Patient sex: M
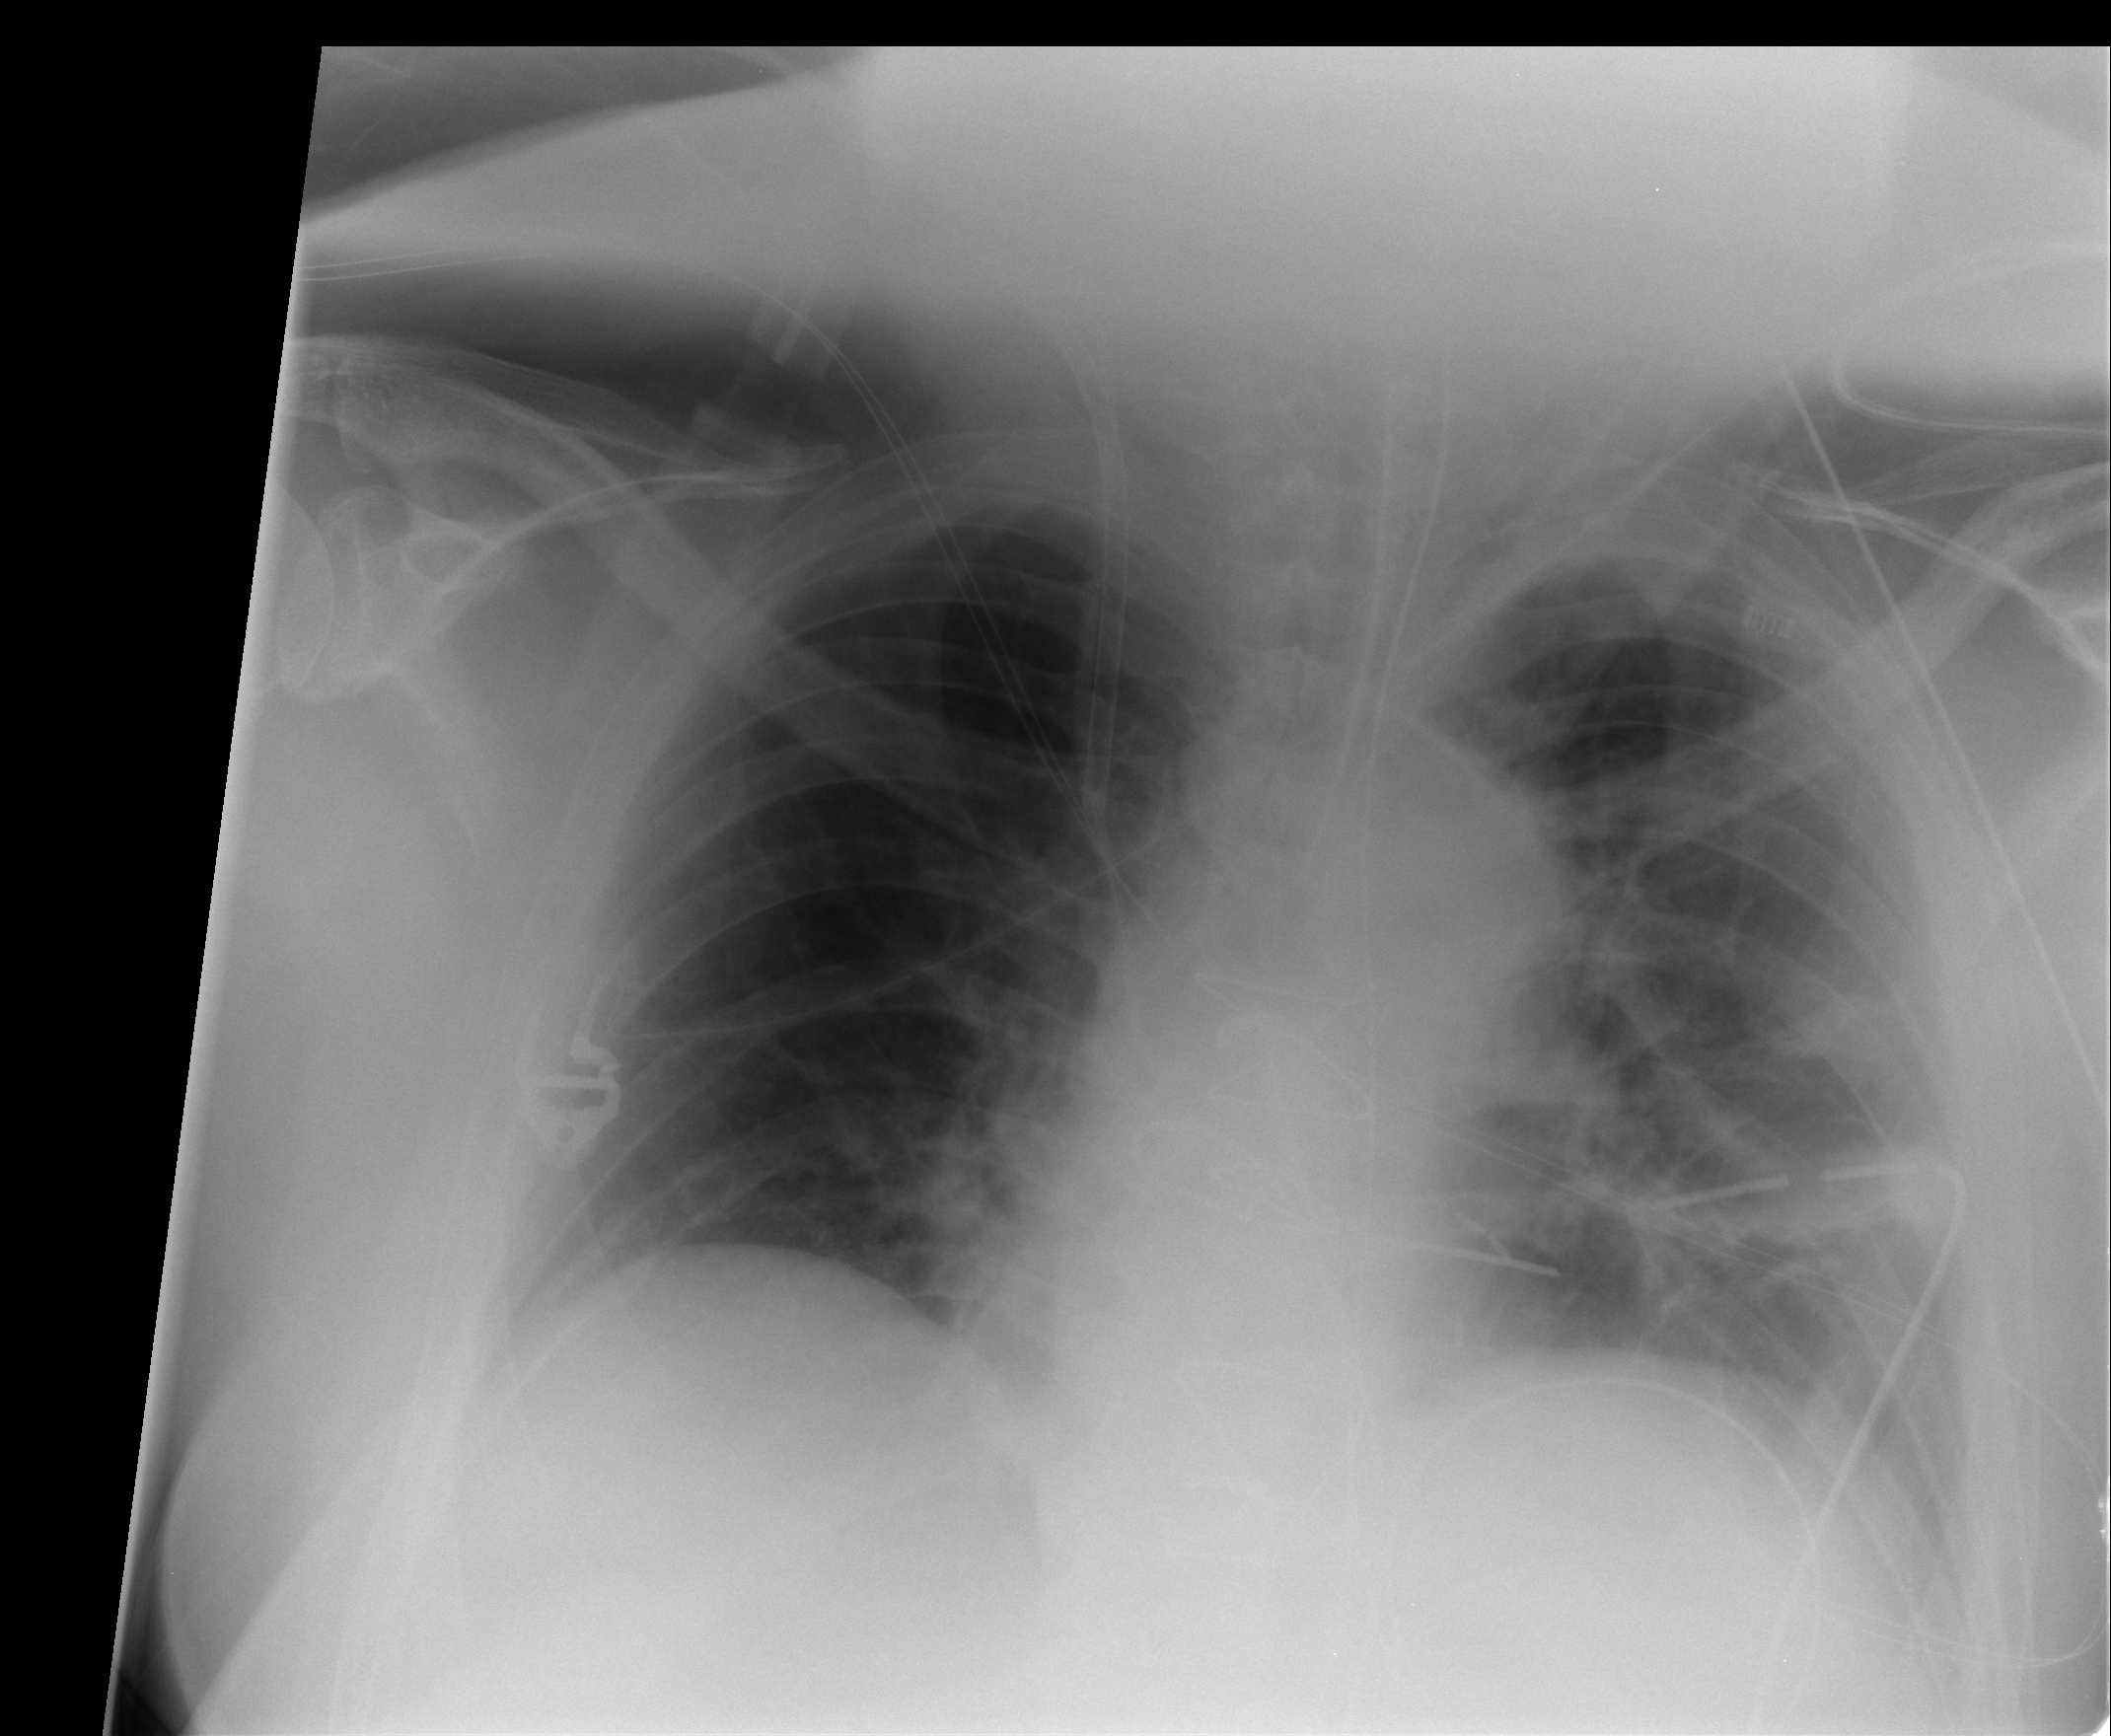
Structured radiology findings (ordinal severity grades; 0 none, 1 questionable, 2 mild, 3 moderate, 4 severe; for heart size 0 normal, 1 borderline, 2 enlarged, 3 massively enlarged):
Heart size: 0
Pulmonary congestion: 2
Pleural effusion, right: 0
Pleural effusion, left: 2
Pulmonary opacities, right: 0
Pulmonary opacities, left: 0
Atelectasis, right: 1
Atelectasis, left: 2